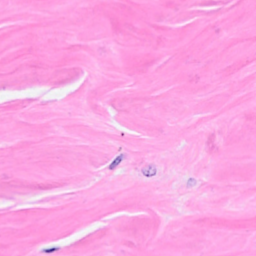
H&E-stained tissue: Breast